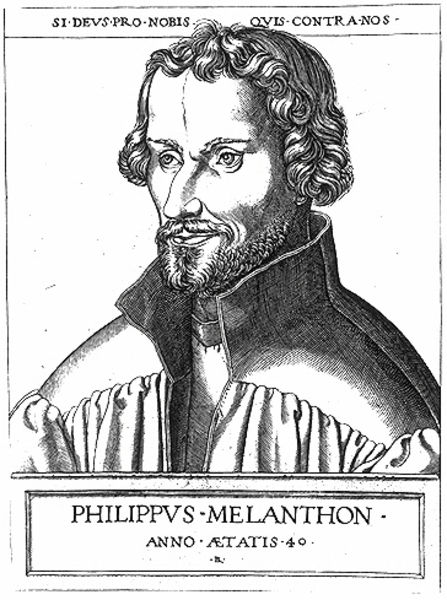
Titel: Bildnis des Philipp Melanchthon
Künstler: René Boyvin
Institution: (Seriendruck)
Schlagwörter: kopf, mann, weiß, frisur, grau, haar, mund, nase, ohr, profil, schwarz, stirn, zeichnung, blick, bart, hemd, schnurrbart, augen, falten, gesicht, kragen, rahmen, vollbart, bildnis, portrait, porträt, ferne, kirche, geistlicher, haare, kutte, mantel, brustbild, lippen, locken, renaissance, lächeln, holzschnitt, schrift, italien, datierung, grafik, rand, ernst, inschrift, schmal, schnauzer, raffung, name, druck, radierung, stich, text, stehkragen, jahr, dreiviertelporträt, mittelalter, priester, luther, gelehrter, protestantismus, dürer, mandel, kupferstich, latein, lebensalter, reformation, kopernikus, seriendruck, philipp, melanchthon, anno, melanchton, philipp melanchton, aetatis, deus, philippus, philip, phillip, kleine augen, konfession, melanthon, 40, melanton, melnachthon, si deus pro nobis, anno aetatis, malanthon